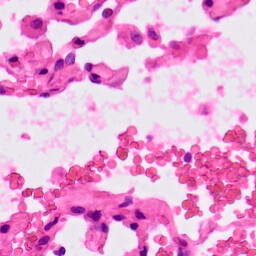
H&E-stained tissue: Lung